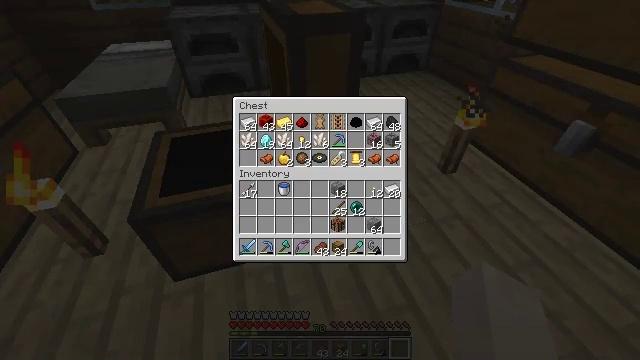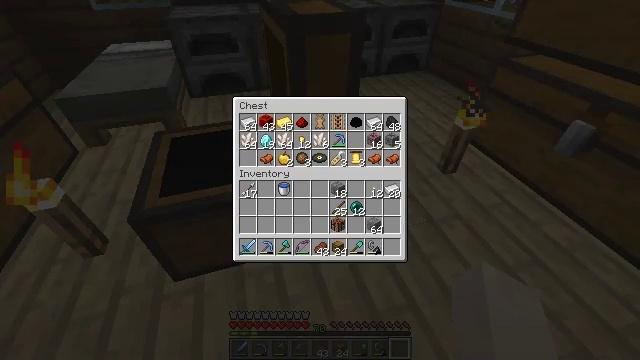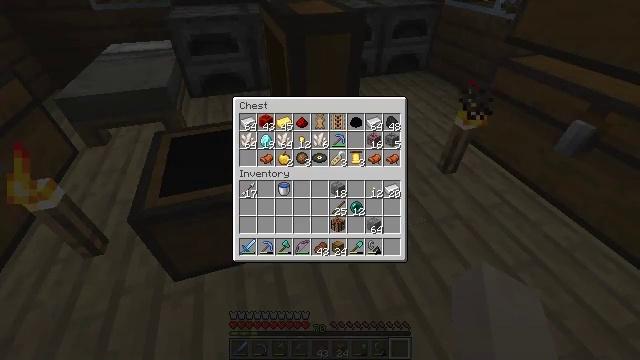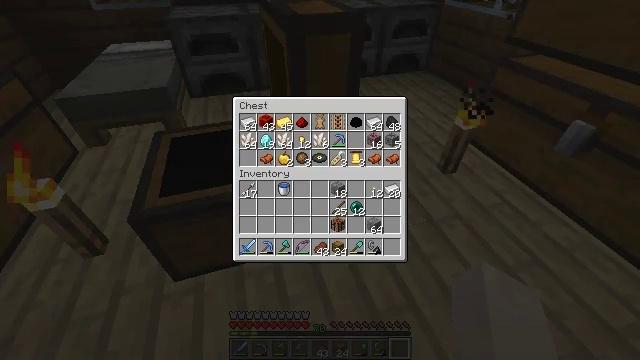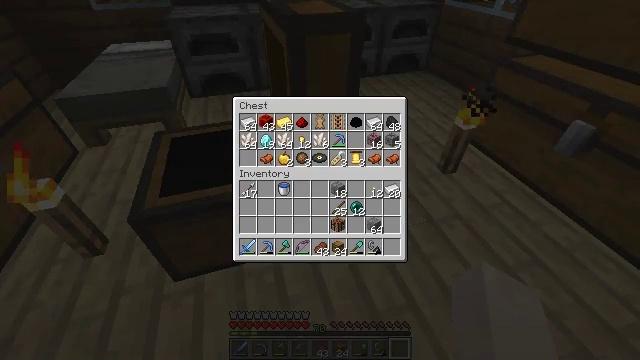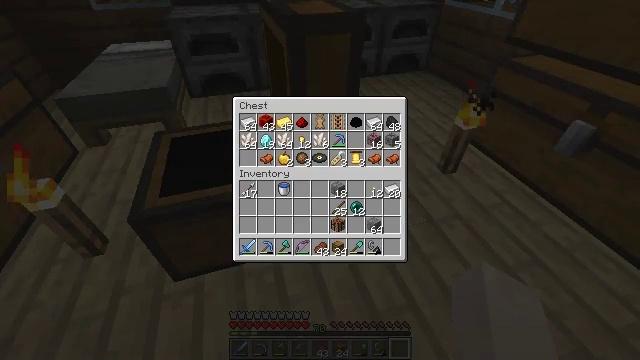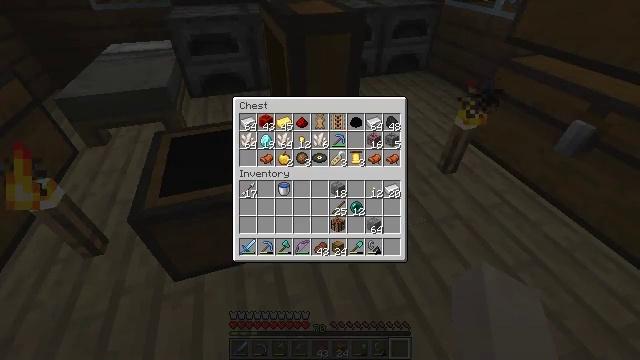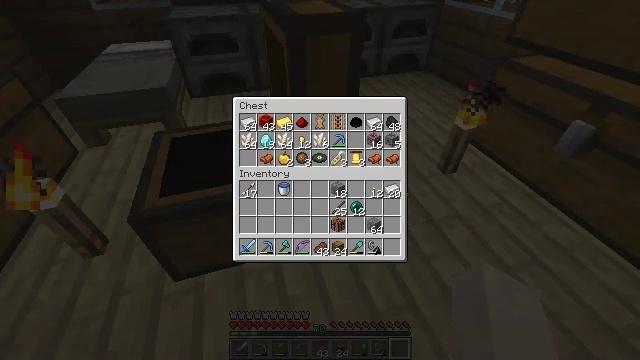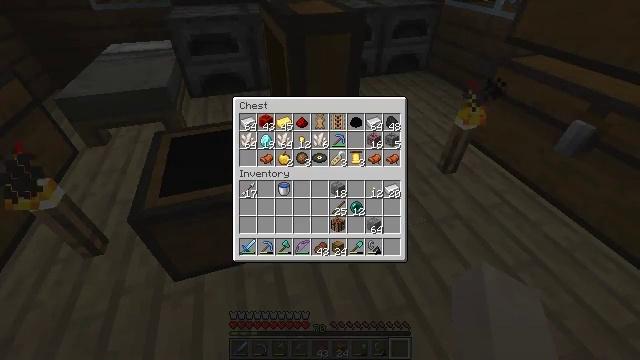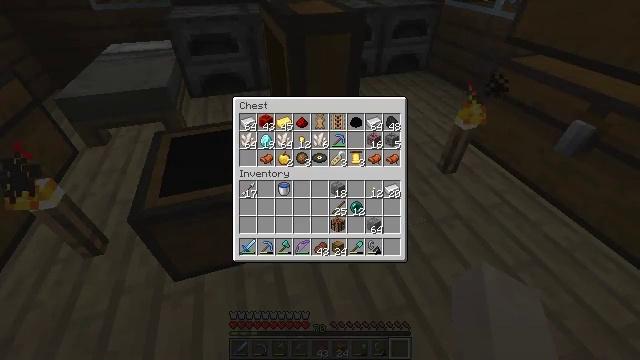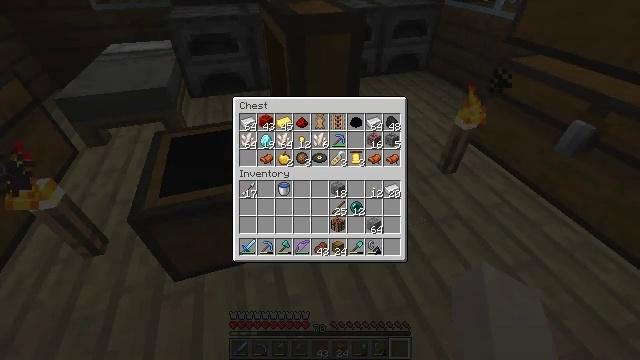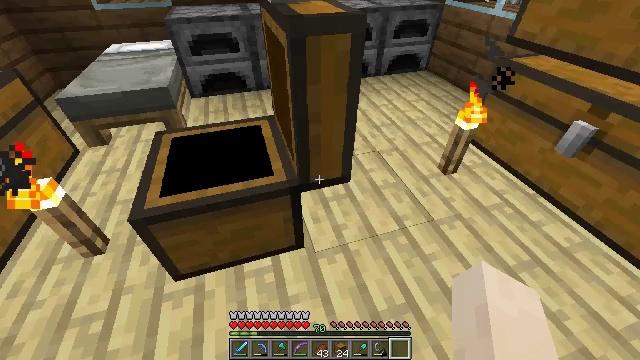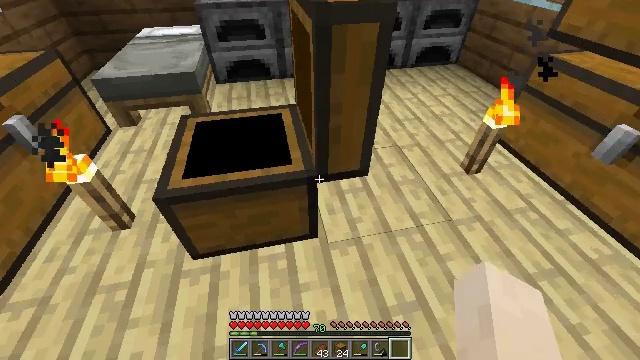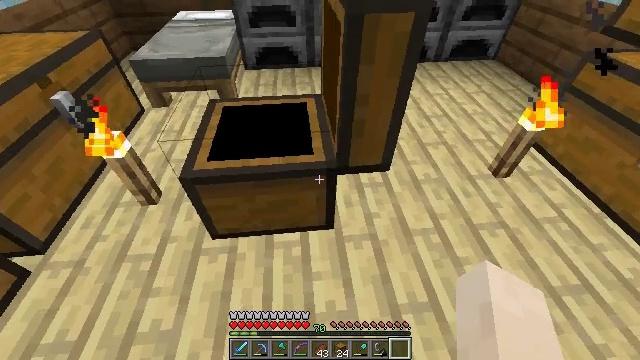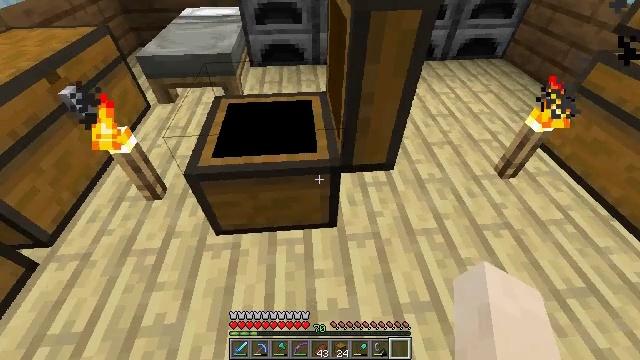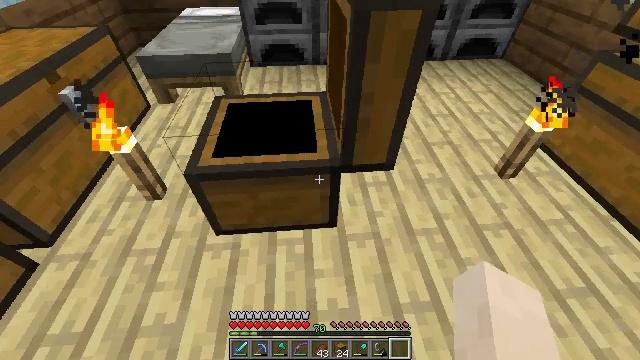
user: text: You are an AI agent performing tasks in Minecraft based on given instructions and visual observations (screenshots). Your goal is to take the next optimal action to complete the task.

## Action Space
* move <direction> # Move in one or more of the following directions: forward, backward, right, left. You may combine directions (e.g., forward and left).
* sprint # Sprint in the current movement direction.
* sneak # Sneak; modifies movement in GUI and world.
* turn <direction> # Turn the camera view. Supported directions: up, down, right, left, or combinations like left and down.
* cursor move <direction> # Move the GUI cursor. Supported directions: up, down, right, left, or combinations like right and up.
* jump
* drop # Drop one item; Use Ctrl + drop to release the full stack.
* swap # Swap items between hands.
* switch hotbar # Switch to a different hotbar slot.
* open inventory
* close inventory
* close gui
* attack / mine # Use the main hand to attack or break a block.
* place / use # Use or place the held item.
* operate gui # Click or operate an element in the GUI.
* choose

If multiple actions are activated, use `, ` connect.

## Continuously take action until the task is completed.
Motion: motion action
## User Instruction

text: Gather the chest from its place.
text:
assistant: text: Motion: no_op
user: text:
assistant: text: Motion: no_op
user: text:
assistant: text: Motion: no_op
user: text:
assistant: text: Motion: no_op
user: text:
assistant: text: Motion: no_op
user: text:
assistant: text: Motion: no_op
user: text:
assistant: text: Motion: no_op
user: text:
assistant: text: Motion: no_op
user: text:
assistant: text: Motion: no_op
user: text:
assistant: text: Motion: no_op
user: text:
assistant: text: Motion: no_op
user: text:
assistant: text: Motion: turn left and down
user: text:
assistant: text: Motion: turn left and down
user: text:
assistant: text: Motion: turn left
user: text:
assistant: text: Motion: no_op
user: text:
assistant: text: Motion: no_op
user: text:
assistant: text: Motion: no_op
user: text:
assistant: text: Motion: turn left, switch to hotbar 3
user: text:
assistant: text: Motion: switch to hotbar 3
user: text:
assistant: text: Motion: switch to hotbar 3
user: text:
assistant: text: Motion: turn left
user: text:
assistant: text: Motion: turn left
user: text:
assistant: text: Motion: attack / mine
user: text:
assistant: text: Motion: attack / mine
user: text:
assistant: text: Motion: turn left, attack / mine
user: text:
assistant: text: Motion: turn left, attack / mine
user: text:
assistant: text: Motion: turn left, attack / mine
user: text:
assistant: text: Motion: attack / mine
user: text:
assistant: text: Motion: attack / mine
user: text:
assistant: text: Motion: attack / mine